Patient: sex F, age 63
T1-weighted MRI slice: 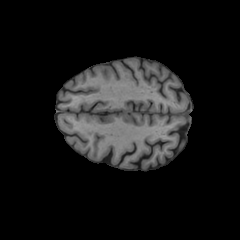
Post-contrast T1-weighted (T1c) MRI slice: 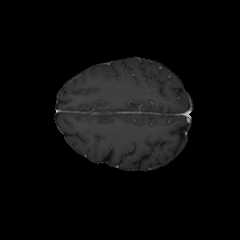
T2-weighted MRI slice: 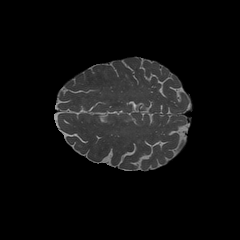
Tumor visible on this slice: no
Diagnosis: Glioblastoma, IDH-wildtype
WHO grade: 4